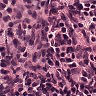
Metastatic tissue present: no